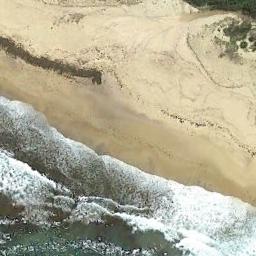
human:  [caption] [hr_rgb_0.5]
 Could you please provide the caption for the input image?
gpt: The beach is made up of deep green seawater and a yellow coast with sparse green plants .

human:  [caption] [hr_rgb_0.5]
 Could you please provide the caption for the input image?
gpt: There is little vegetation on the beach .

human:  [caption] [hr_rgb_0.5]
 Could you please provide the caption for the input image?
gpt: The beach with khaki sand and some green plants on the beach .

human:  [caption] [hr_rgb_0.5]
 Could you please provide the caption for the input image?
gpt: The green oceans and white beaches and some tree .

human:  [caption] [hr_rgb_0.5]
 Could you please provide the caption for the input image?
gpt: Many green plants are on the beach .